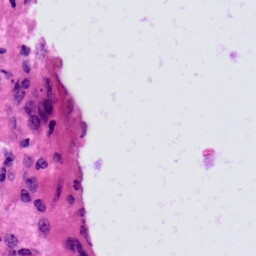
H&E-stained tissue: Prostate